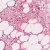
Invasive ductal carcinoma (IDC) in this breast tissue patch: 0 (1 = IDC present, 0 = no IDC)